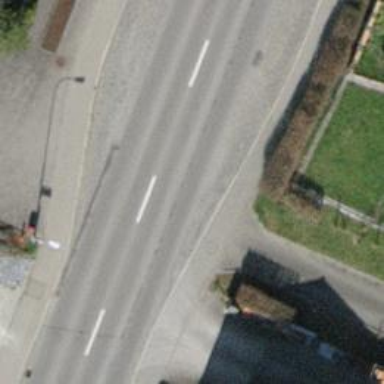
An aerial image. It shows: Asphalt sidewalk along the footway.